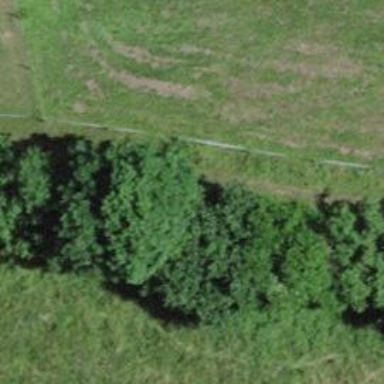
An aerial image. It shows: Row of trees in natural setting.